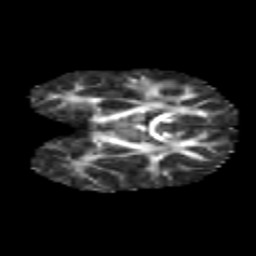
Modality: FA
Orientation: coronal
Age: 6
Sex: female
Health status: healthy